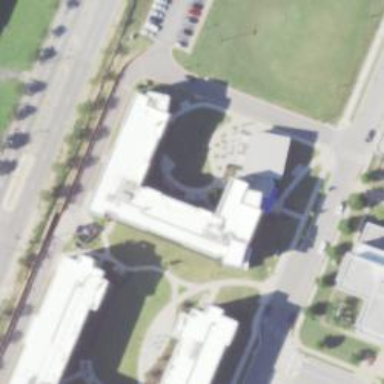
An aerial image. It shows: View of university building.